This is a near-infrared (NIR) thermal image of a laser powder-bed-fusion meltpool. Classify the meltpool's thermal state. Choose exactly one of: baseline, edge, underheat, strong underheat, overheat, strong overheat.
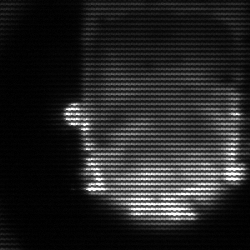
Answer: baseline